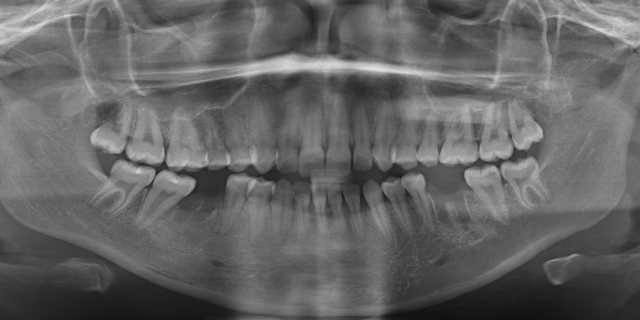
adult